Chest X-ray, AP view. Patient: 61 years old, sex M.
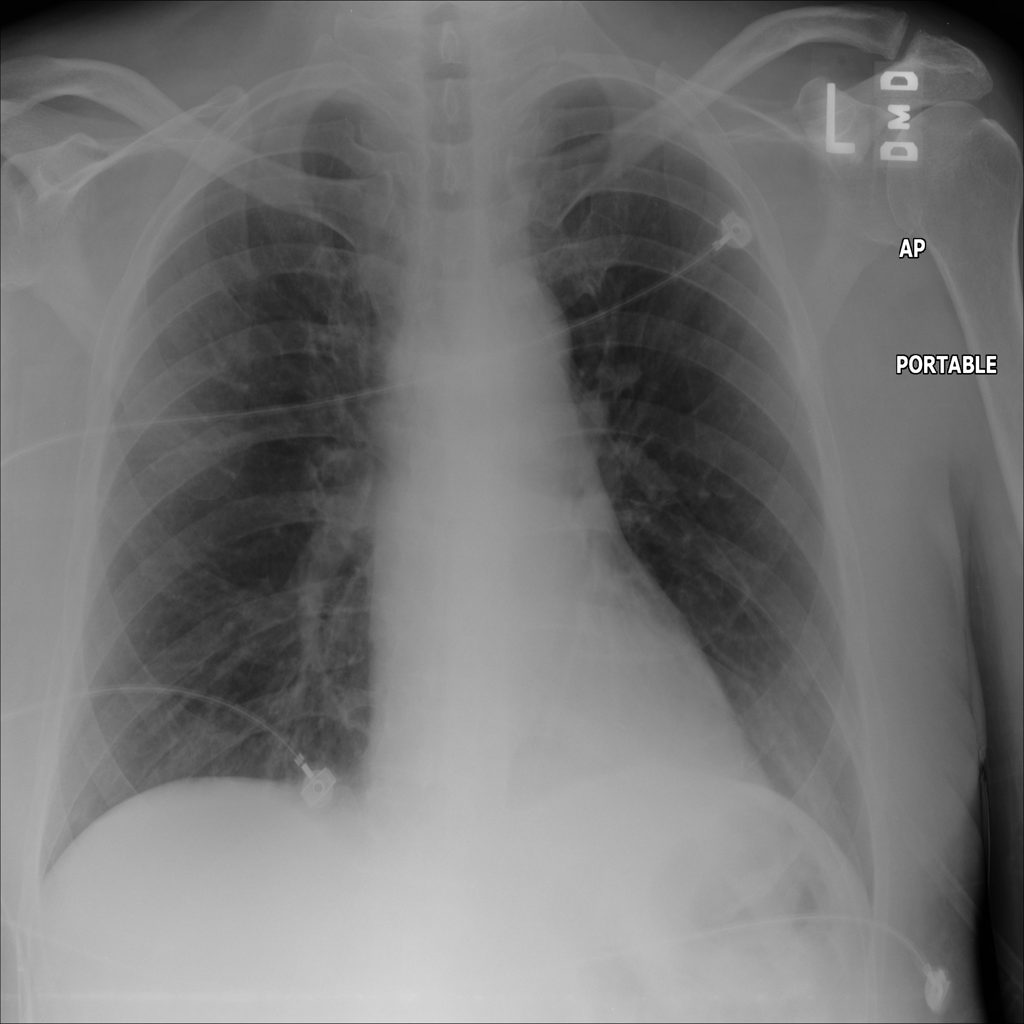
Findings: No Finding